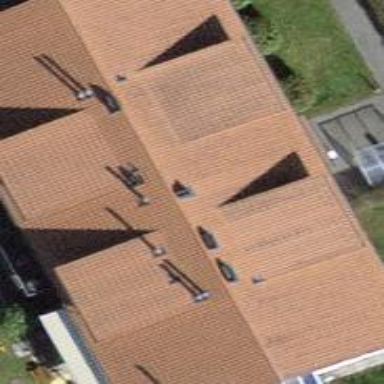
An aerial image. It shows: Building with tile roof.